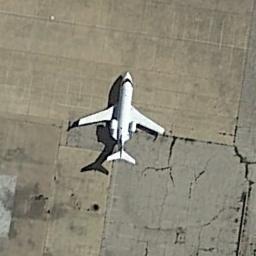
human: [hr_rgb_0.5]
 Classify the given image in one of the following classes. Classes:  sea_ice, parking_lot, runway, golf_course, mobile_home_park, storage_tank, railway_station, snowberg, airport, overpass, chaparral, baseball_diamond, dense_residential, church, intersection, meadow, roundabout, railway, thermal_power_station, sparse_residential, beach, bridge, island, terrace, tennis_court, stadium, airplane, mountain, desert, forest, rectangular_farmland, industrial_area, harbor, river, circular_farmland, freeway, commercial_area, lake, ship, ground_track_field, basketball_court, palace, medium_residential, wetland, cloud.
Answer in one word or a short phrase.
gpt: airplane